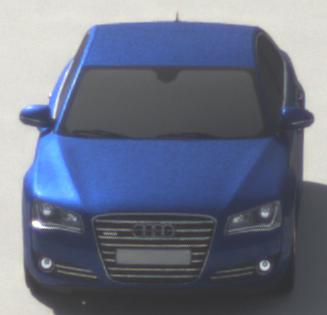
Make: Audi
Model: A8 D4
Model produced from: 2009
Model produced until: 2017
Doors: 4
Color: blue
Road condition: dry road
Daytime: morning or afternoon
Contrast: medium contrast